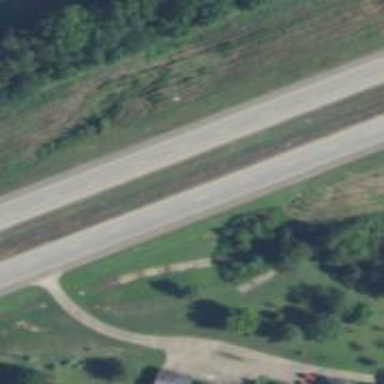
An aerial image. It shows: Trunk highway with expressway features.